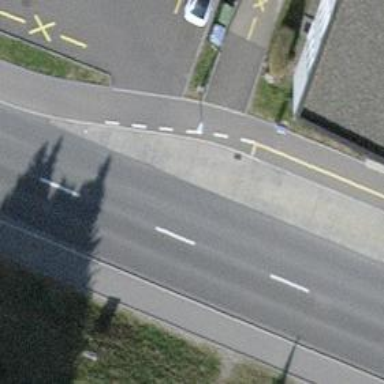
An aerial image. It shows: Platform for public transport on the road.